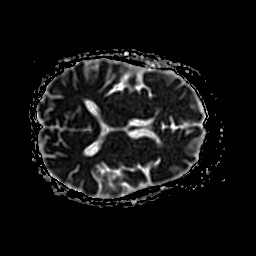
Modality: ADC
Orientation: axial
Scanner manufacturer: ge
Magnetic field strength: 1.5 T
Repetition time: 8 s
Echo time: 0.0973 s